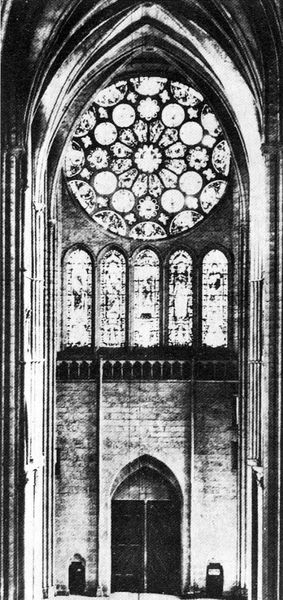
Titel: Kathedrale Notre-Dame in Chartres
Standort: Chartres, Notre-Dame (EU - F)
Schlagwörter: fenster, glas, grau, pfeiler, schwarz, säulen, tür, weiss, rose, wand, architektur, kirche, gotik, kreis, schiff, bogen, mauer, rundbogen, detail, tor, galerie, foto, fotografie, gewölbe, symmetrisch, schwarz-weiss, kreise, inneres, kathedrale, langhaus, sims, kirchenschiff, gesims, mittelschiff, buntglas, glasmalerei, gotisch, rosette, seitenschiff, spitzbogen, scjwarz, chor, joch, dreigliedrig, kirchenfenster, rosettenfenster, balsutrade